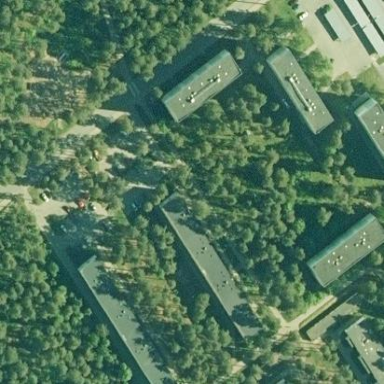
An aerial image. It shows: Residential building.